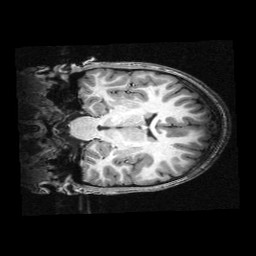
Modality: T1w
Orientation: coronal
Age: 9
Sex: female
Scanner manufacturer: siemens
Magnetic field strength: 3 T
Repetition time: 2.3 s
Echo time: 0.00336 s